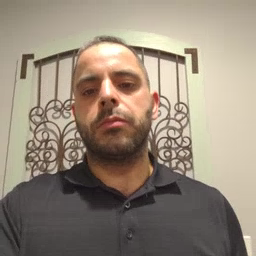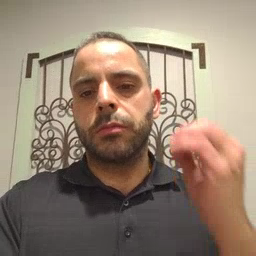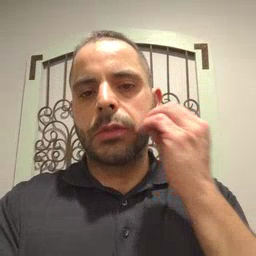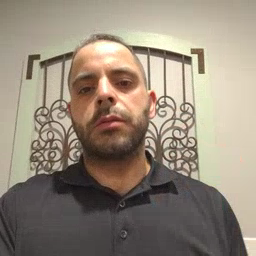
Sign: kiss